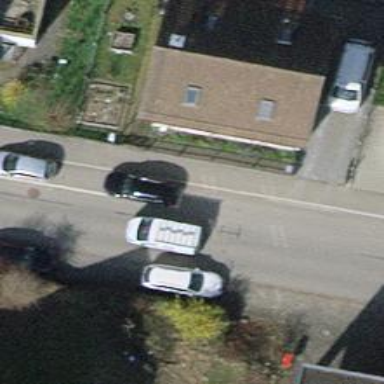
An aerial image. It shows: Residential road with asphalt surface and parallel on-street parking on the left lane.